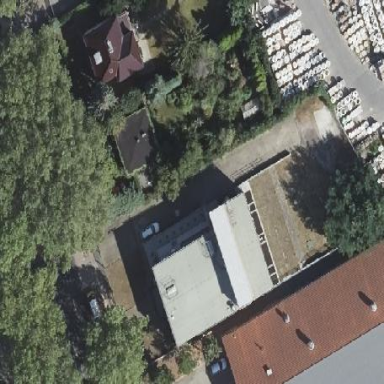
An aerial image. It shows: Service building.